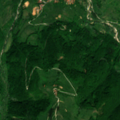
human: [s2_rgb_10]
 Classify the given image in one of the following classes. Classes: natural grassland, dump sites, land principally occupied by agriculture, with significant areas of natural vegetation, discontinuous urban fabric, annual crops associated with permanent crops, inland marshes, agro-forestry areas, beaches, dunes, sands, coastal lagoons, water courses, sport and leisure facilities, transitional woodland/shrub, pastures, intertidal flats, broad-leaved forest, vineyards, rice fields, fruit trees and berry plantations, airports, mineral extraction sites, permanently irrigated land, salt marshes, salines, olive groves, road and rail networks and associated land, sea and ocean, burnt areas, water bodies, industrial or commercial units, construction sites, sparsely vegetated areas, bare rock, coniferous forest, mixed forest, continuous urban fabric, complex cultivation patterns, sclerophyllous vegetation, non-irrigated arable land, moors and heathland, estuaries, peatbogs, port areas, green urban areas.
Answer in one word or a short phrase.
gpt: complex cultivation patterns, land principally occupied by agriculture, with significant areas of natural vegetation, broad-leaved forest